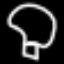
Label: mushroom